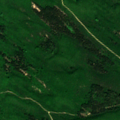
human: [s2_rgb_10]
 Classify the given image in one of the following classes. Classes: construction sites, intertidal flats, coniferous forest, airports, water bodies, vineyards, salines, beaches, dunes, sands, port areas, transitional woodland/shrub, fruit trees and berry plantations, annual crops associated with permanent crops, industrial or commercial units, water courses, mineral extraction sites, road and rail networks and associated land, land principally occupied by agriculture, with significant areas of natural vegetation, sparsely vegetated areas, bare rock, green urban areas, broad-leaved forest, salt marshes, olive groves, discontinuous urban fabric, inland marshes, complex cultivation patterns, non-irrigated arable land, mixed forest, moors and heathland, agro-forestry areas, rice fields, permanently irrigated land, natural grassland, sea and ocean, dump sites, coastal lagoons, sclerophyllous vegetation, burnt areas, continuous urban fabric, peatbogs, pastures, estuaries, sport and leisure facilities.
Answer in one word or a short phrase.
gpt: broad-leaved forest, coniferous forest, mixed forest